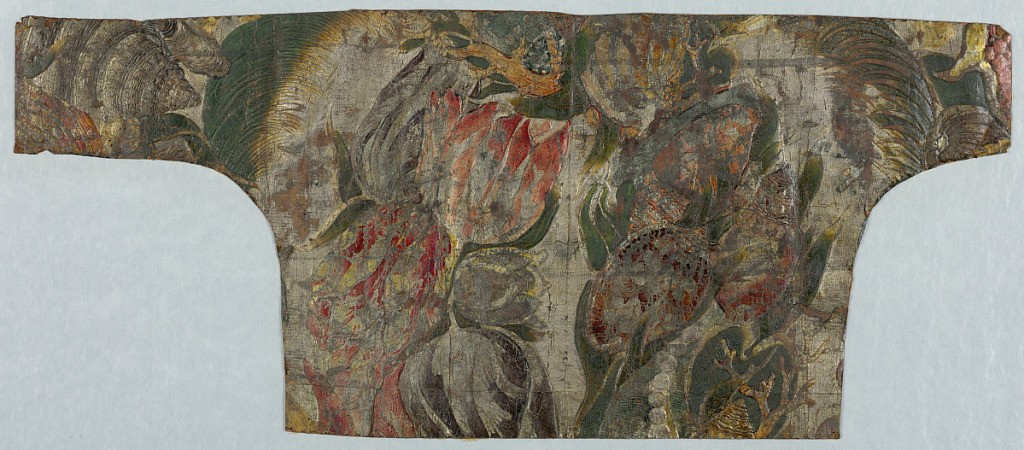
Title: Sidewall
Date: ca. 1750
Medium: Leather, stamped, painted, silvered
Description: Large red tulips and shells and beading.